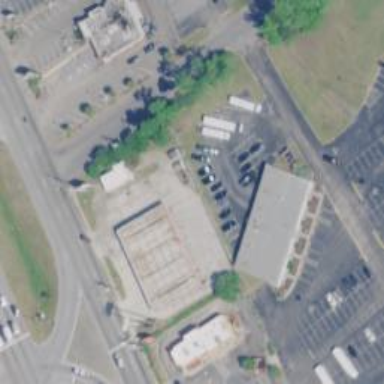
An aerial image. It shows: Convenience shop.